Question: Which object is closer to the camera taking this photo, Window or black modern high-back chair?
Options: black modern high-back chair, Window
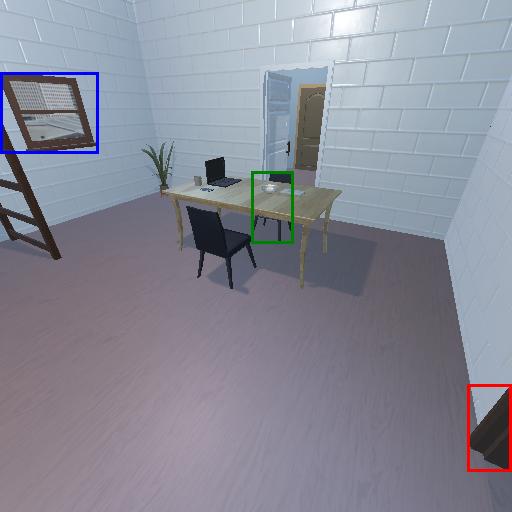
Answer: black modern high-back chair